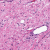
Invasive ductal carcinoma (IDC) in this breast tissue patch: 0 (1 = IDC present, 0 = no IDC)